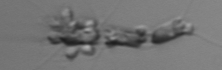
Label: Chaetoceros_didymus_TAG_external_flagellate